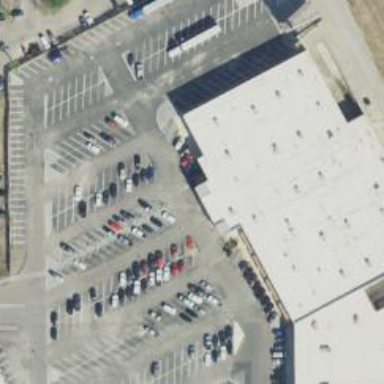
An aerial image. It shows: Retail building with fitness center on the leisure land.